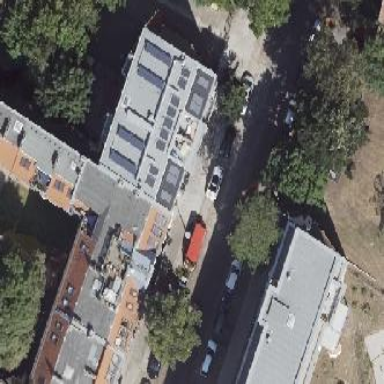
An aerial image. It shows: Saltbox shaped roof on apartment building.